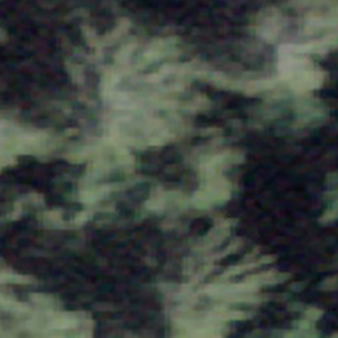
Label: other